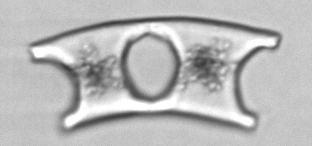
Label: Eucampia